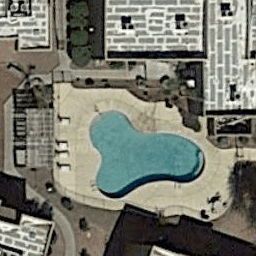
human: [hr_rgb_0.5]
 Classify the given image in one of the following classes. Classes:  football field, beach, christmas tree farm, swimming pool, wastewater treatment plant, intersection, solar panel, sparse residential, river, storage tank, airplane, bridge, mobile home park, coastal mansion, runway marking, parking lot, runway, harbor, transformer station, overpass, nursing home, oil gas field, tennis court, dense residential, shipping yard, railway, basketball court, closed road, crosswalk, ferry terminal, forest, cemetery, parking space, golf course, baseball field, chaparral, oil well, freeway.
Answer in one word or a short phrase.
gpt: swimming pool